Question: I'm just beginning to learn recursion and I'm stuck on a problem which involves finding the number of cannonballs in a pile of cannonballs with each level obviously being a square number eg. the top stack is 1, the second is 4, the third is 16 and so on...

I've traced the steps in Xcode watching the variable's values and what I'm seeing is that when the base case is reached the 'numBalls' is correct but when the stack frames end, the value is not returned and is lost.
I feel like I should know how to fix this, but I can't seem to figure it out.
Here is the code I'm using:
'''
#include <iostream>
using namespace std;
int GetCannonballs(int height, int numBalls);
int Cannonballs(int height);
int main(int argc, char *argv[]) {
cout << Cannonballs(3) << endl;
}
int GetCannonballs(int height, int numBalls)
{
if(height <= 0) {
return numBalls;
} else {
return GetCannonballs(height-1, numBalls + (height*height));
}
}
int Cannonballs(int height) // Wrapper function
{
int numBalls = 0;
GetCannonballs(height, 0);
return numBalls;
}
'''
The return value I get is .
Any help or explanation of my error or misunderstanding would be very appreciated!
Thank you.
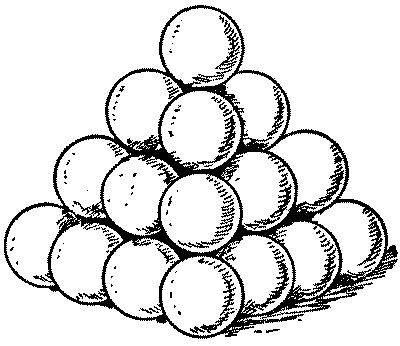
Answer: In
'''
int numBalls = 0;
GetCannonballs(height, 0);
return numBalls;
'''
You forget to set 'numBalls' to the result of 'GetCannonballs'. You need to do
'''
int numBalls = 0;
numBalls = GetCannonballs(height, 0);
return numBalls;
'''
Or more succinctly,
'''
return GetCannonballs(height, 0);
'''
Note that you can get rid of the wrapper function by using default arguments for 'GetCannonballs':
'''
int GetCannonballs(int height, int numBalls = 0);
'''
Congratulations on writing a proper tail-recursive function by the way.